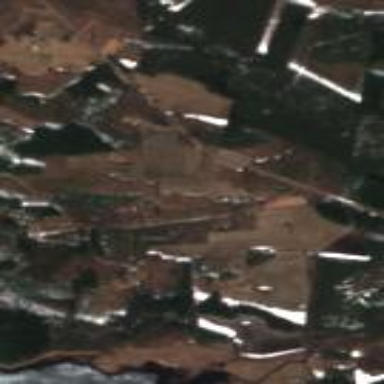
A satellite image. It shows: Picturesque farmland scene.